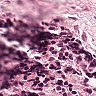
Metastatic tissue present: no